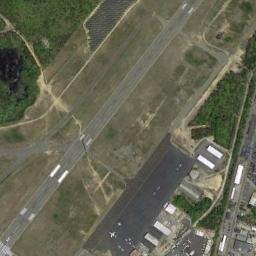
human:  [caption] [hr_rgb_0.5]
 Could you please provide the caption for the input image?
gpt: The airport was built in the middle of lush vegetation .

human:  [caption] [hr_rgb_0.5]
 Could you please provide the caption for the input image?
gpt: There is an airport between some trees .

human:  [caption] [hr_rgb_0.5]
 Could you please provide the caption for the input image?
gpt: There are many buildings along the runway and apron of the airport and many aircraft are parked .

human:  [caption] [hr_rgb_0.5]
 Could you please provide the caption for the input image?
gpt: The airport runway is flanked by grass .

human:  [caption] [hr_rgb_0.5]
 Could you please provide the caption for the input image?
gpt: An airport with some runways and white buildings in the vacant lot and some planes parked on the airport .